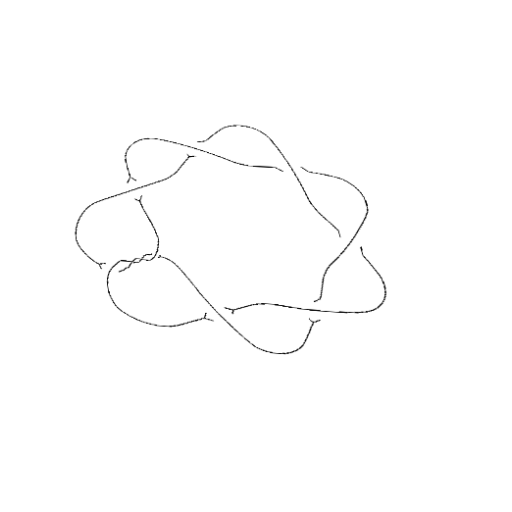
Crossing number: 10